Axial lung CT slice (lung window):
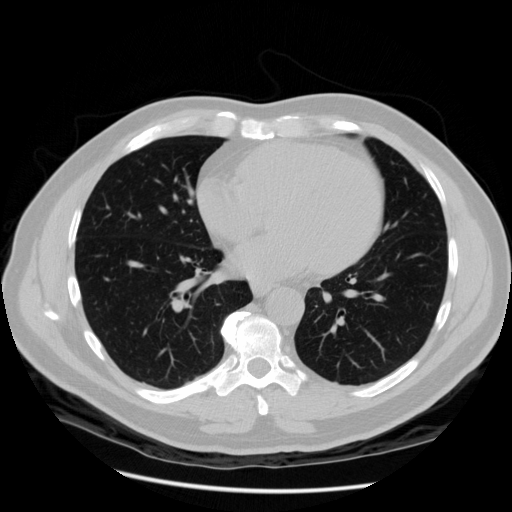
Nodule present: no